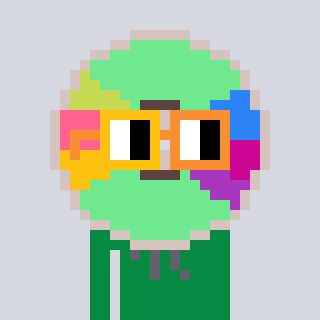
a pixel art character with square yellow and orange glasses, a cd-shaped head and a green-colored body on a cool background